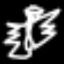
Label: angel